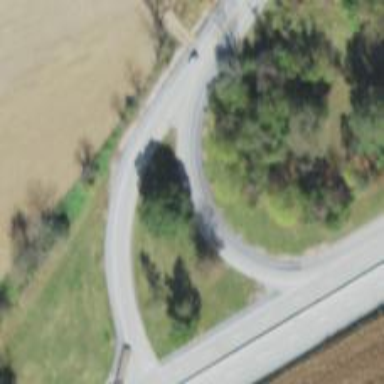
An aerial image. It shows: Primary link highway with asphalt surface.